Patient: sex F, age 68
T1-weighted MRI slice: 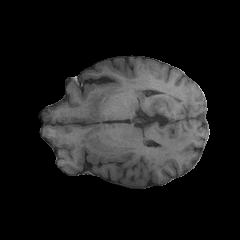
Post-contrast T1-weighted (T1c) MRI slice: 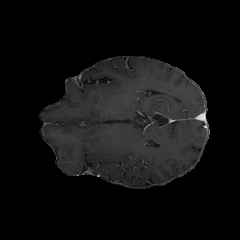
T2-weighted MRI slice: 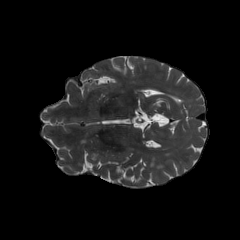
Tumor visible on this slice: yes
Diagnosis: Glioblastoma, IDH-wildtype
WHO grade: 4